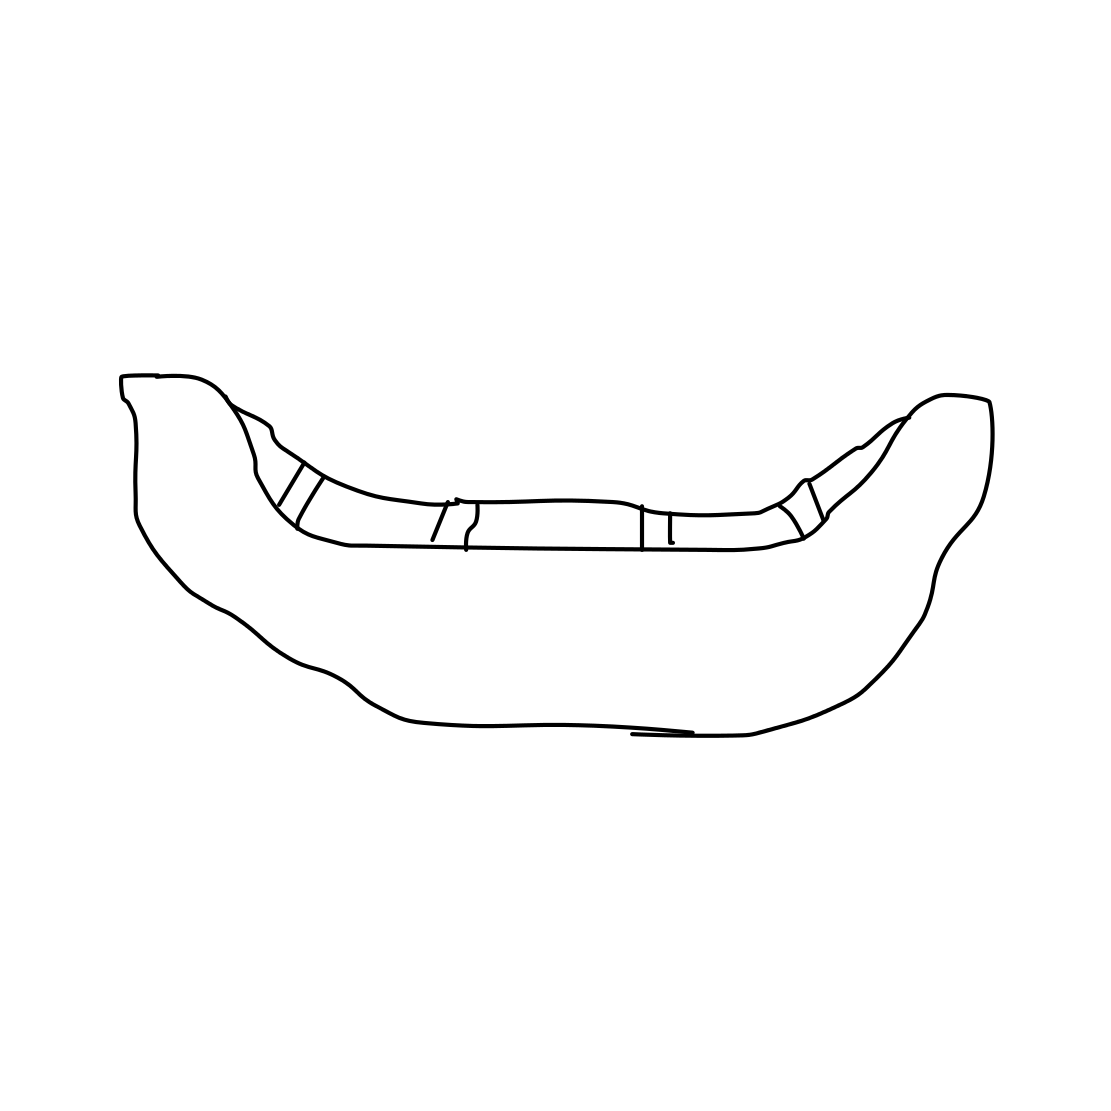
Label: canoe